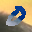
Label: 0